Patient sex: F
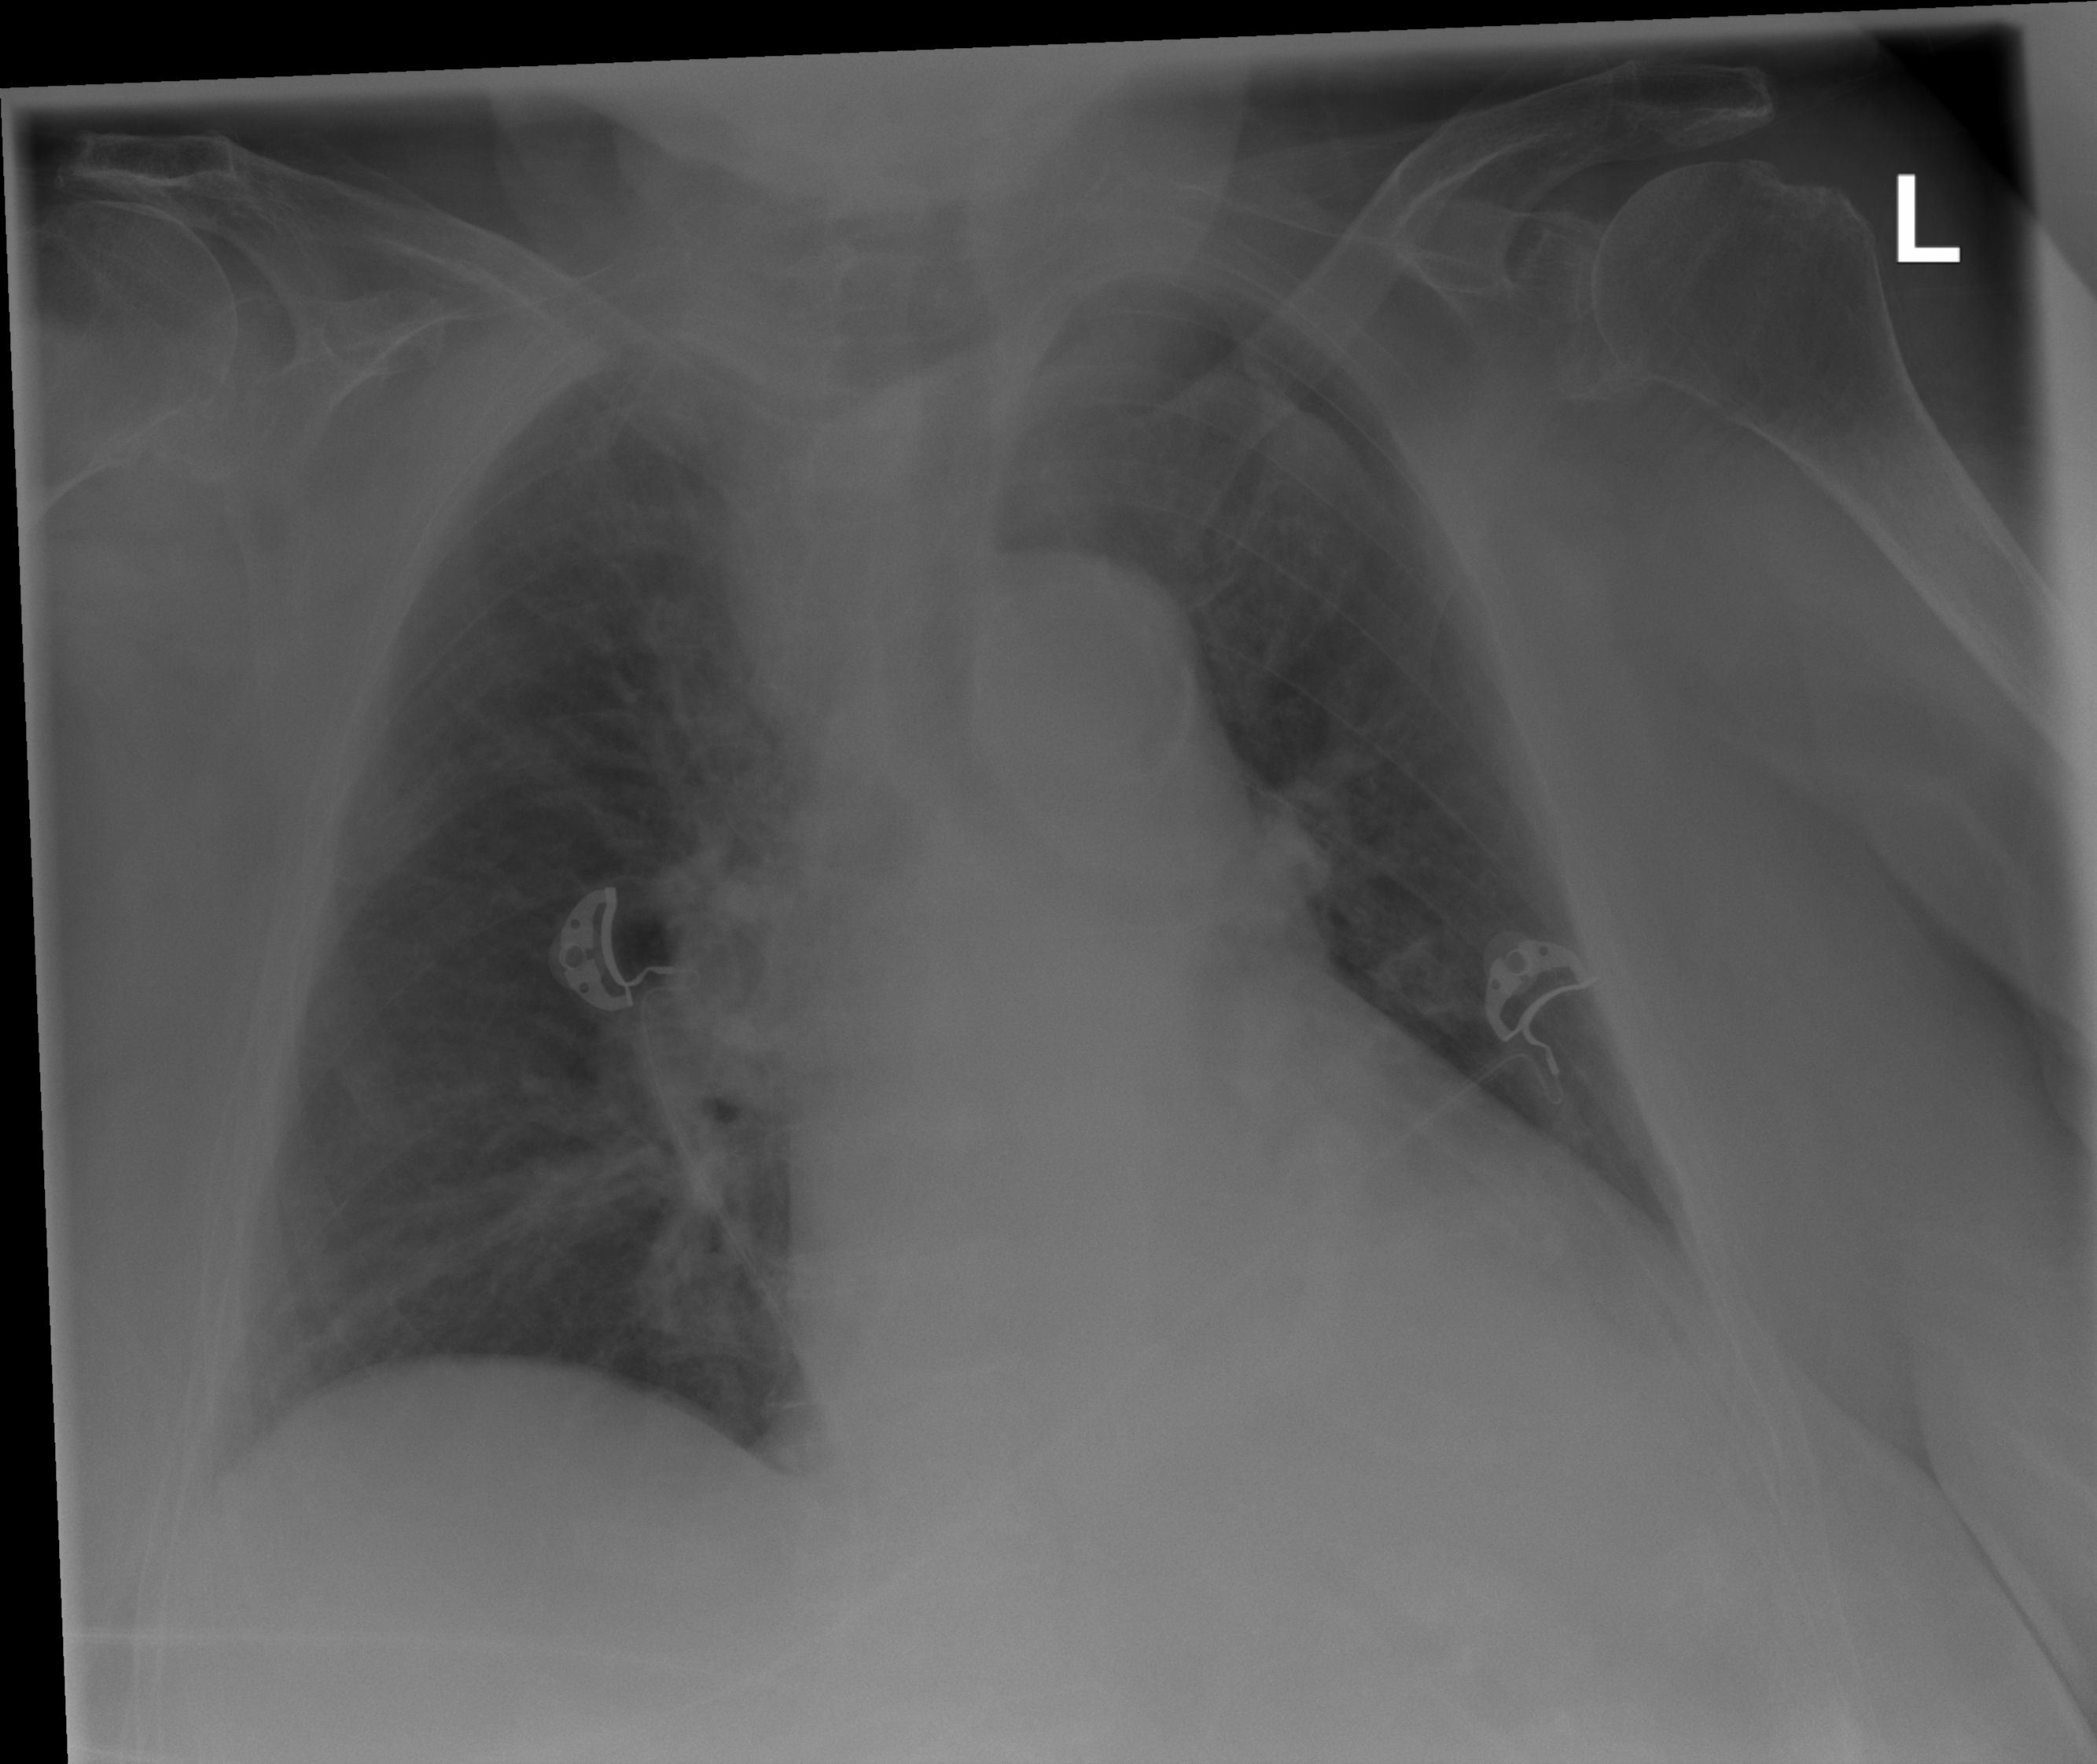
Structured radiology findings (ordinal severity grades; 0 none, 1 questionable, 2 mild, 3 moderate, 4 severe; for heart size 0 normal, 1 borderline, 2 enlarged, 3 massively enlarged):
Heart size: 2
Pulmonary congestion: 2
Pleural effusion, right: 0
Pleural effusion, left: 0
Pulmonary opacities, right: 0
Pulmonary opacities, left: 0
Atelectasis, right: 0
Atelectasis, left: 0